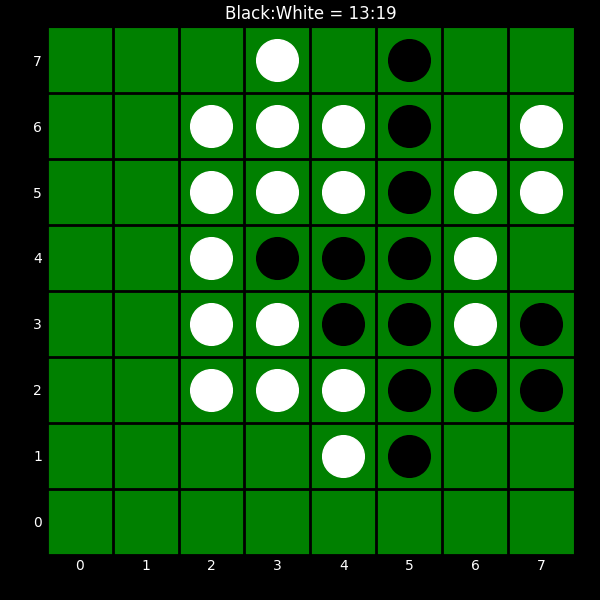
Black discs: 13
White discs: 19